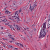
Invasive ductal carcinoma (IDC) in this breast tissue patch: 1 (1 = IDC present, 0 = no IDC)